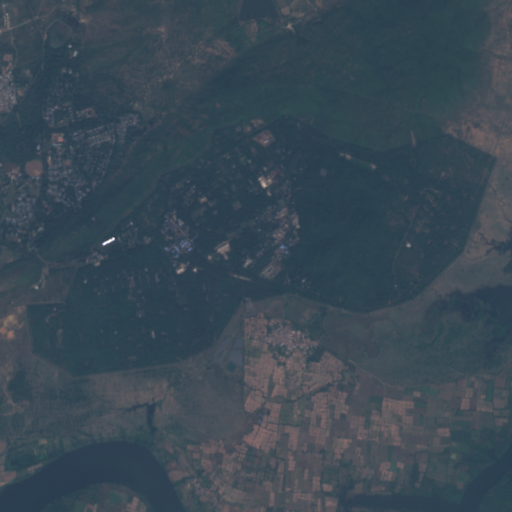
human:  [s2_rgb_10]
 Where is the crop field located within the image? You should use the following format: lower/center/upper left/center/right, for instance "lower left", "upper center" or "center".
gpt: The crop field is located in the upper left of the image.
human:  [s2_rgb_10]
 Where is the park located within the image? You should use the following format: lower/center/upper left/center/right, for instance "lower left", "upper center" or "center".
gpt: The park is located in the upper left of the image.
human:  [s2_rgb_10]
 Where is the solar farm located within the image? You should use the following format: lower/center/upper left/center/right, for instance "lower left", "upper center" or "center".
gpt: The solar farm is located in the lower center of the image.
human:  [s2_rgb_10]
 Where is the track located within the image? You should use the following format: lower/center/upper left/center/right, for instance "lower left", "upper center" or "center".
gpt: The track is located in the upper left of the image.
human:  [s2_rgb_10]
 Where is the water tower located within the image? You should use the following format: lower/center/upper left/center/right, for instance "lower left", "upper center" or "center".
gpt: The water tower is located in the center left of the image.
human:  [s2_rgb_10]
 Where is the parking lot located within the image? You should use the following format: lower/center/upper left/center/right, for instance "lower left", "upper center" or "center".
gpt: There is no parking lot in the image.